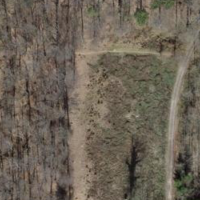
EUNIS habitat code: 41
Species observed at this site:
Tettigonia viridissima